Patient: sex M, age 48
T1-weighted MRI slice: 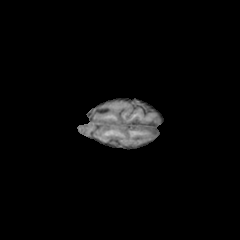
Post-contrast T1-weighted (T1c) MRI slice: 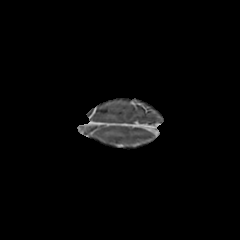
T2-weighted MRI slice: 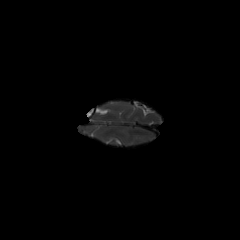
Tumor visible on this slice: no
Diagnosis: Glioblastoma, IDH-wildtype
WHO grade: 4